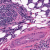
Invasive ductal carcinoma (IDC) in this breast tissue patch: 1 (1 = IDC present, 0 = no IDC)